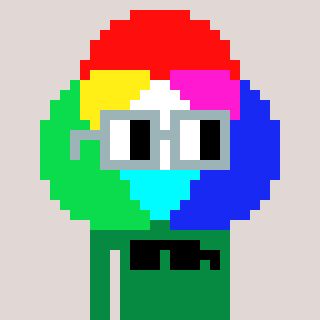
a pixel art character with square dark gray glasses, a color circle-shaped head and a green-colored body on a warm background